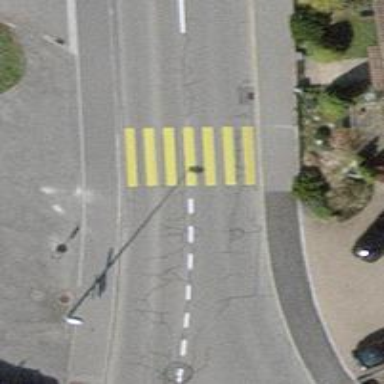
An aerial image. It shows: Uncontrolled road crossing with markings.